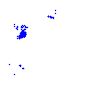
Particle: pion